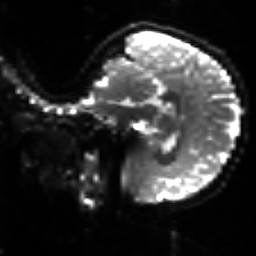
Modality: sbref
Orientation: sagittal
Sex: female
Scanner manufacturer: siemens
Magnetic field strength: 3 T
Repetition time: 5 s
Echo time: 0.071 s